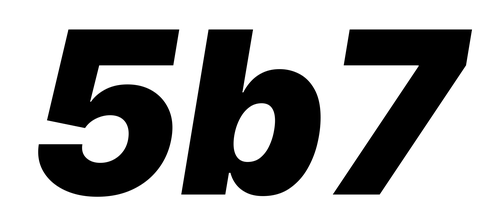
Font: Inter-Italic_Black_Italic